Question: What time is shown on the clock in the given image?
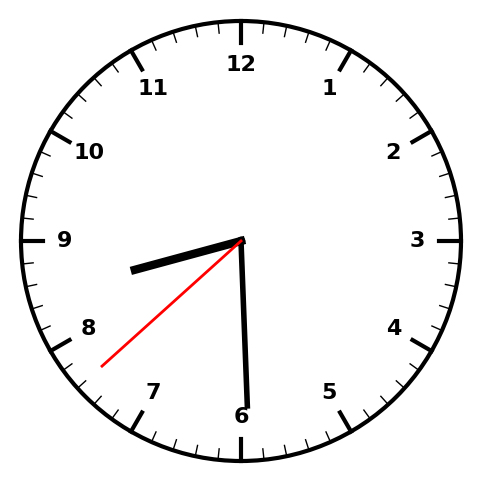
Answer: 08:29:38